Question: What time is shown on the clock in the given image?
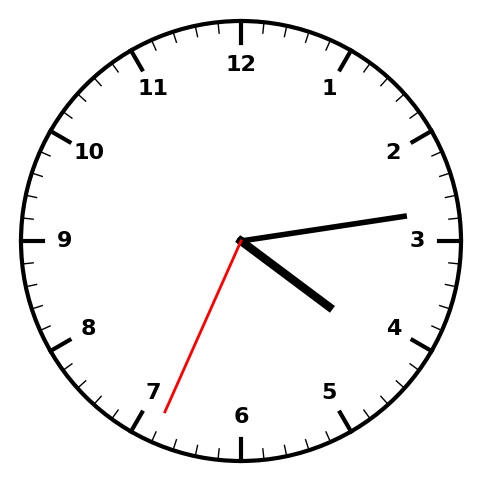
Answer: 04:13:34